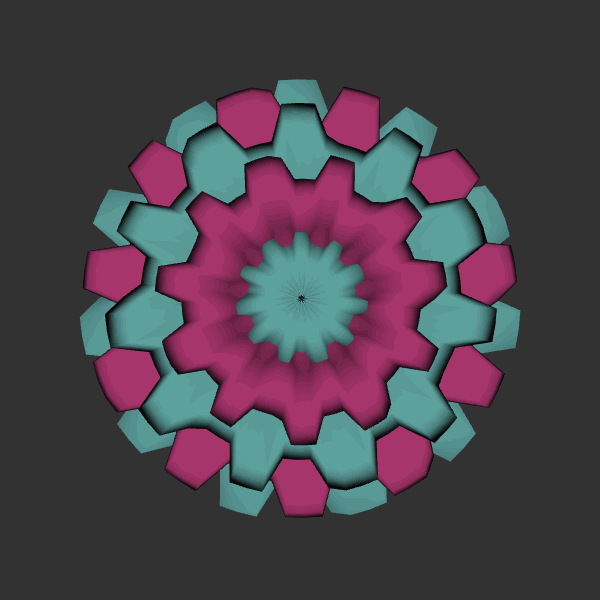
Background: dark